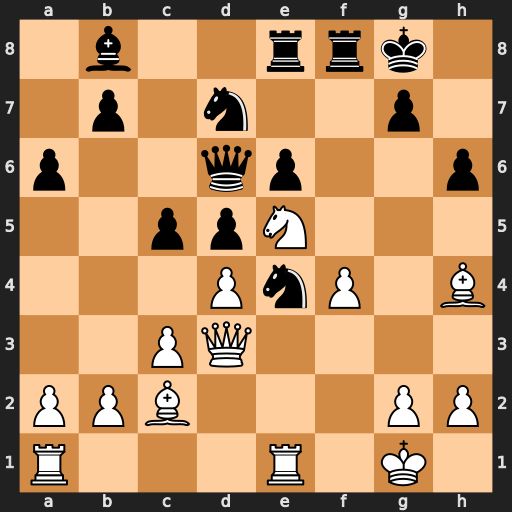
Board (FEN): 1b2rrk1/1p1n2p1/p2qp2p/2ppN3/3PnP1B/2PQ4/PPB3PP/R3R1K1
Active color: w
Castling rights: -
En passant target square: -
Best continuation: Rxe4 dxe4 Qxe4